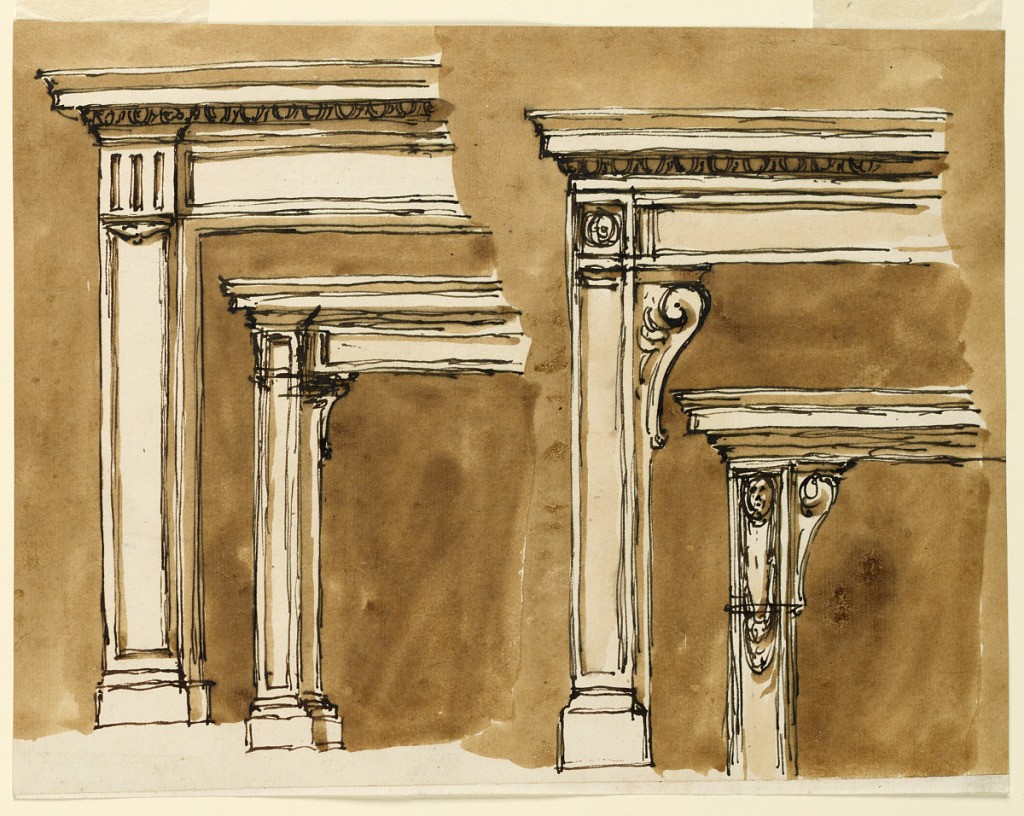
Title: Designs for a Mantelpiece
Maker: Giuseppe Barberi, Italian, 1746–1809
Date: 1746–1809
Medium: Pen and brown ink, brush and brown wash, graphit on off-white laid paper, lined
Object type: Drawing
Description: Designs for a Mantelpiece.